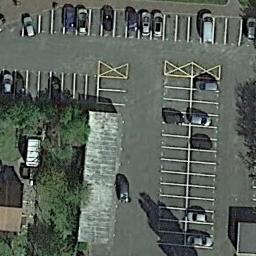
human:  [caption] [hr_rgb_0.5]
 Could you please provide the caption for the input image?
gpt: Seven rows of cars were parked in the parking lot .

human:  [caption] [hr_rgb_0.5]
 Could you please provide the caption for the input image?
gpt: Many cars of different styles are on the parking lot .

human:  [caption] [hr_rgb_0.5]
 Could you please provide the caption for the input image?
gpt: The parking lot has some parked cars and a building is next to the parking lot .

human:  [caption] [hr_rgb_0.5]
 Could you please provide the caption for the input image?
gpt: The parking lot is next to some trees .

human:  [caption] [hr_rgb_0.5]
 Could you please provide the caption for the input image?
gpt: There are some green trees beside the parking lot with some cars .